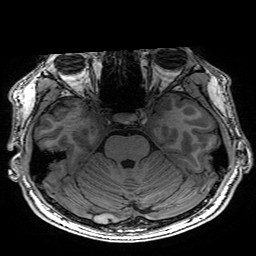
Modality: T1w
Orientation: coronal
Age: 20
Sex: male
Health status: healthy
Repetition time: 2.53 s
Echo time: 0.0034 s